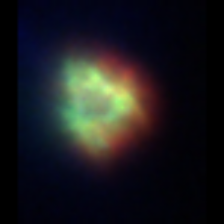
Taxon: Ciliates
Group: Other